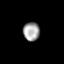
Tissue: prostate
Cell type: Myeloid cells
Senescence score: 0.725
Nuclear area (px): 300
Mean DAPI intensity: 162.977